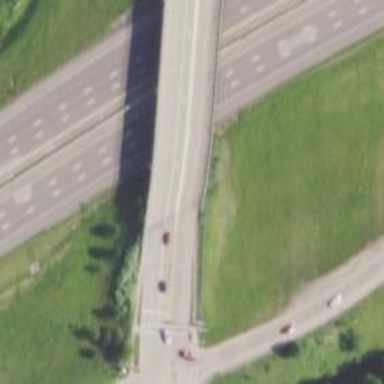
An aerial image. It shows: Primary highway with bridge.